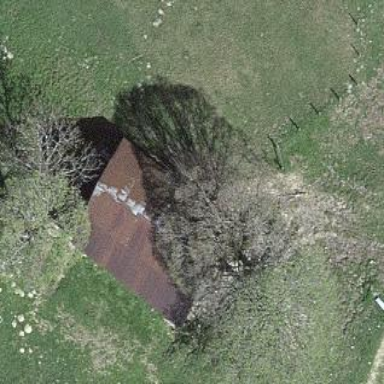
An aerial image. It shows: Barn.